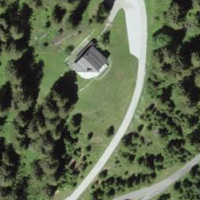
EUNIS habitat code: 43
Species observed at this site:
Dactylorhiza maculata